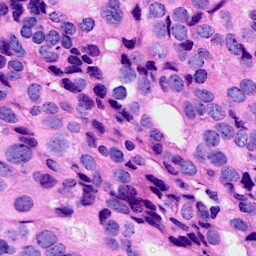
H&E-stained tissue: Breast